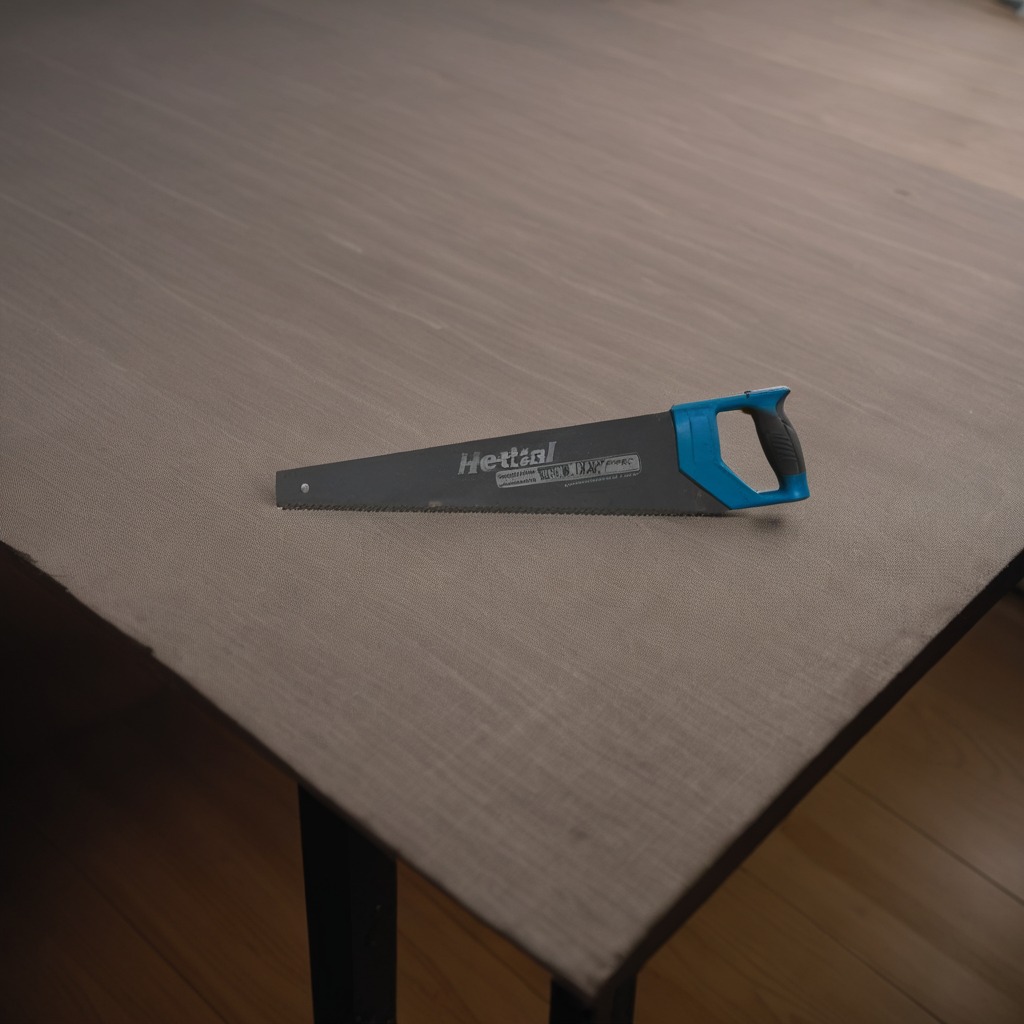
A metal saw is lying on a wooden table.